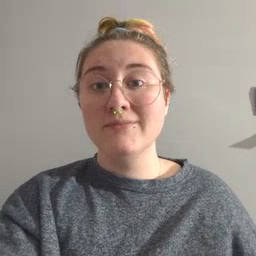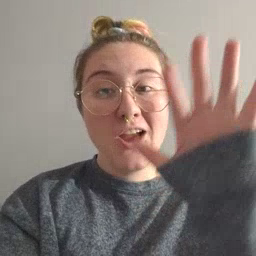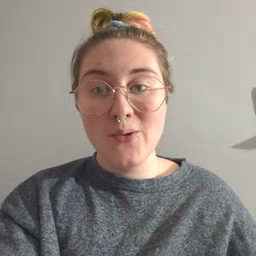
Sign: snow